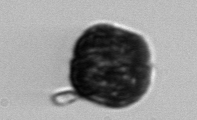
Label: Thalassiosira